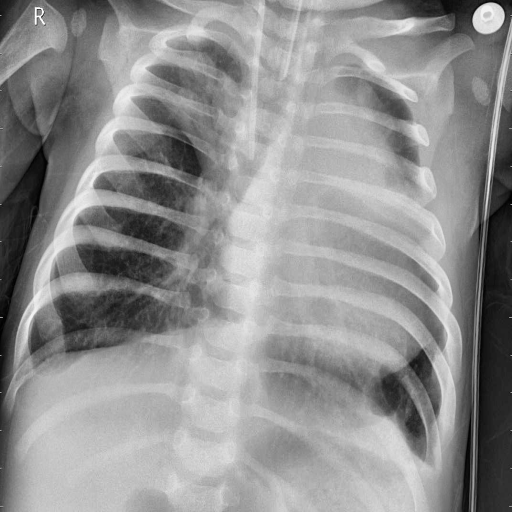
Finding: PNEUMONIA